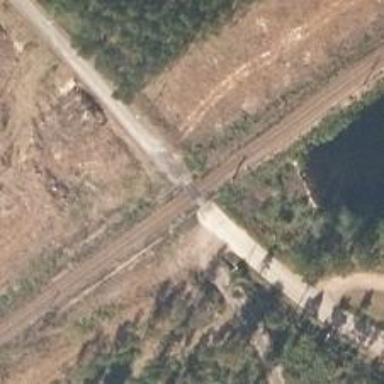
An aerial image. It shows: Railway with continuous rails on embankment. The railway is electrified with contact line.